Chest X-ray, PA view. Patient: 22 years old, sex F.
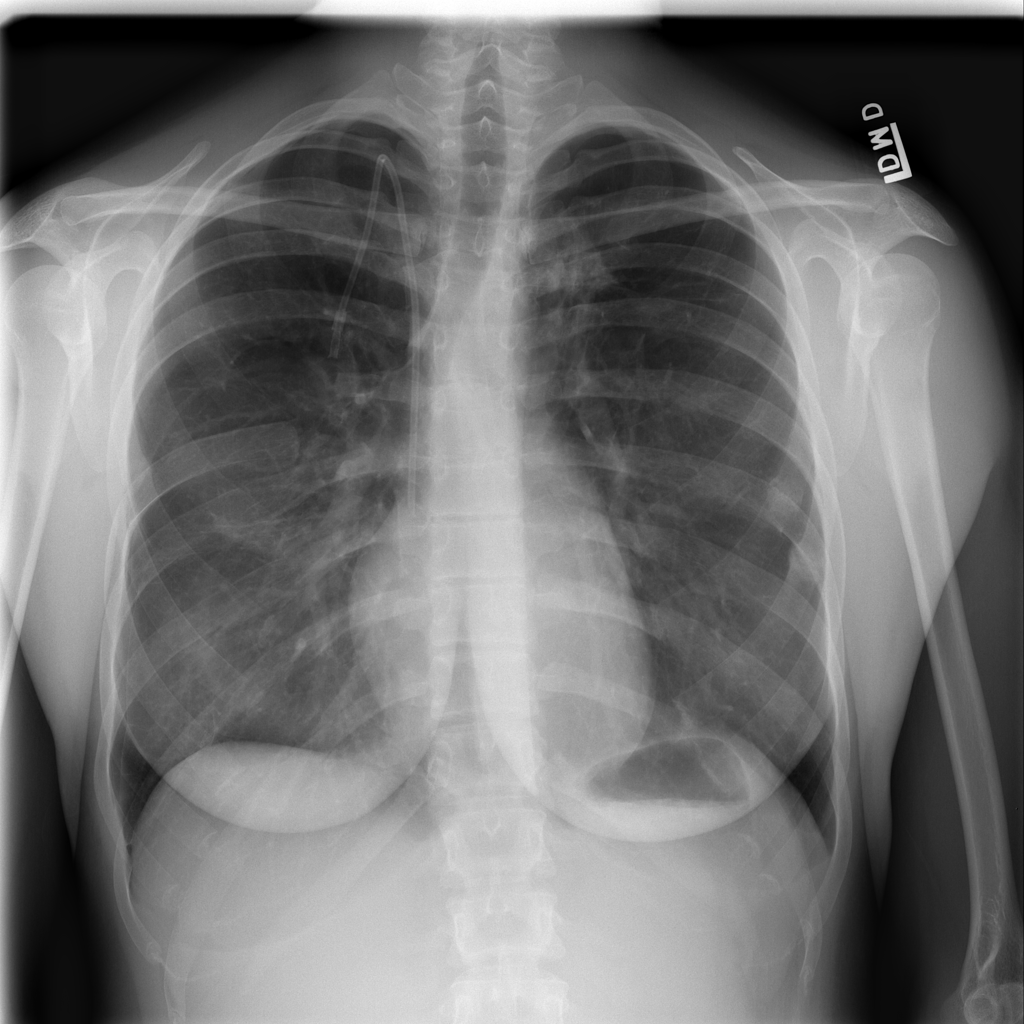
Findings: Pneumothorax